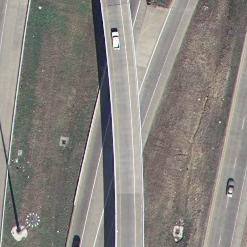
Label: overpass